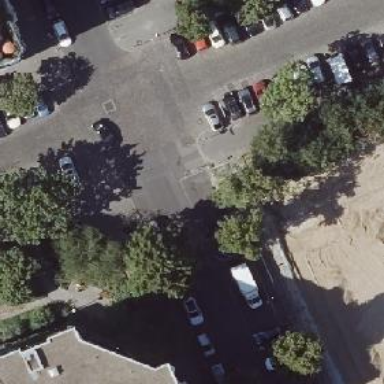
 the parking lane is perpendicular to the road."